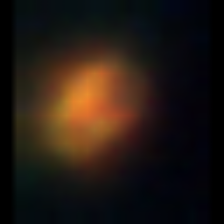
Taxon: NanoPlankton
Group: Other